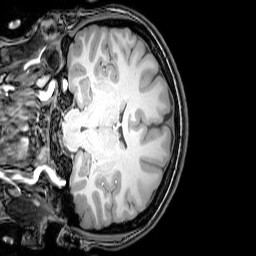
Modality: T1w
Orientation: coronal
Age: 25
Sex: female
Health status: healthy
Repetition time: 0.081 s
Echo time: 0.037 s